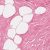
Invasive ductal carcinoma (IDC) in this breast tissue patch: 0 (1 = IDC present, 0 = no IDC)